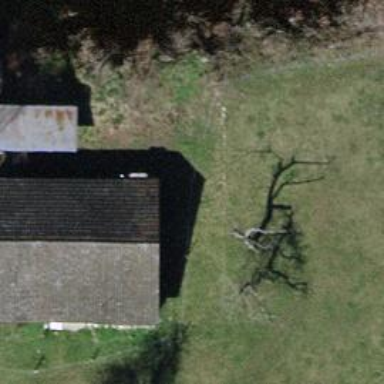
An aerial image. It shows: Hut.